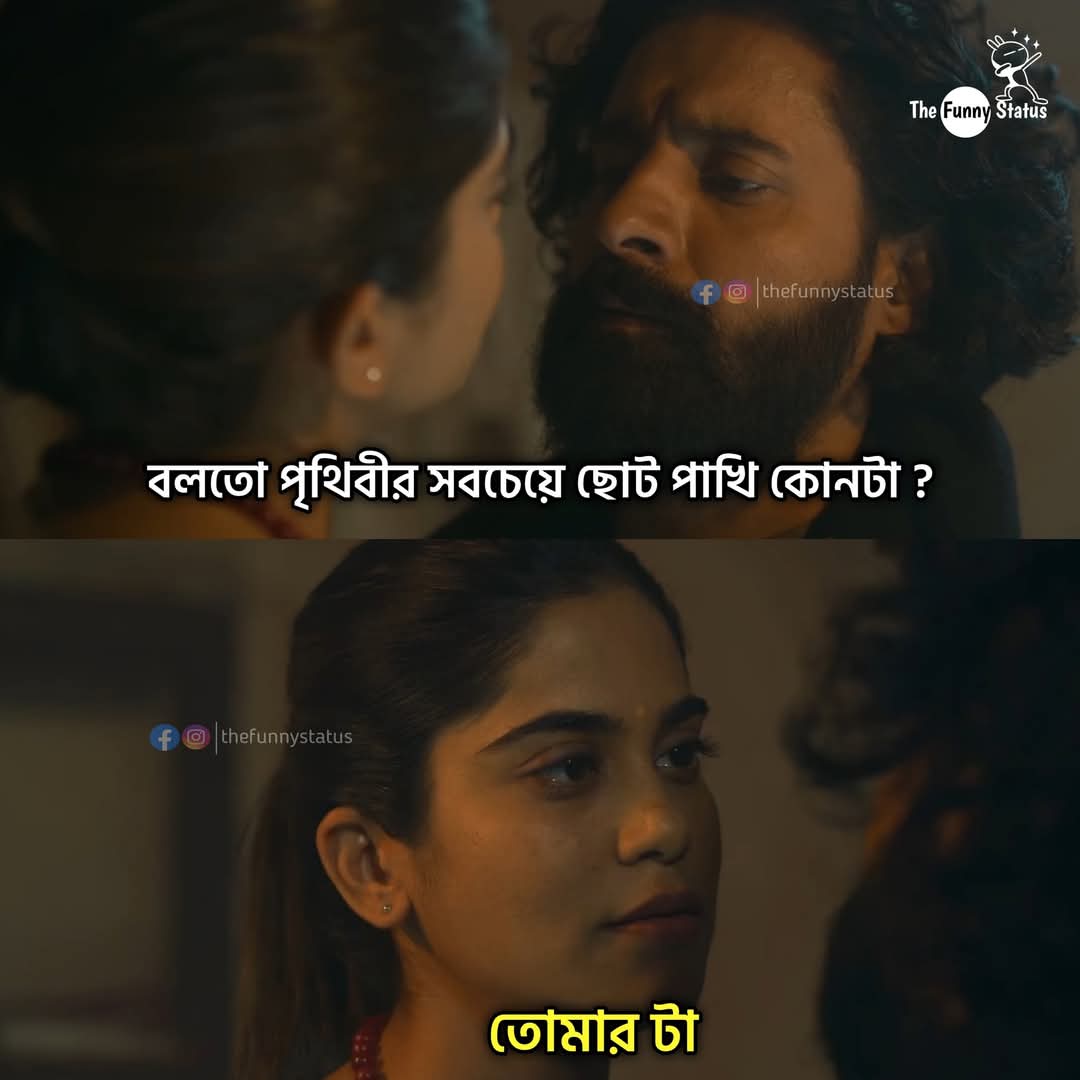
Text: বলতো পৃথিবীর সবচেয়ে ছোট পাখি কোনটা ?
তোমার টা
Label: Hate
Hate category: Personal Offence
Targeted group: Individual